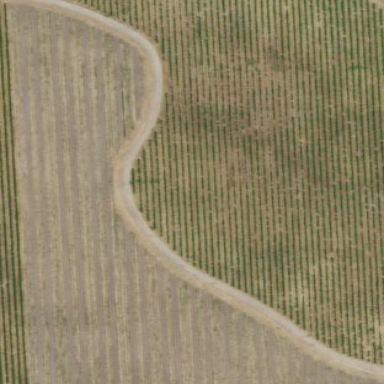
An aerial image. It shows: Vineyard growing grapes.